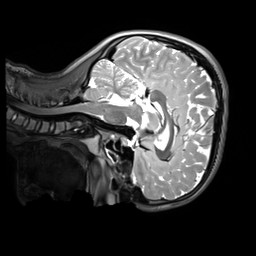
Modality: T2w
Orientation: sagittal
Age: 12
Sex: female
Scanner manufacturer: siemens
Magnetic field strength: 3 T
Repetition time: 3.2 s
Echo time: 0.408 s